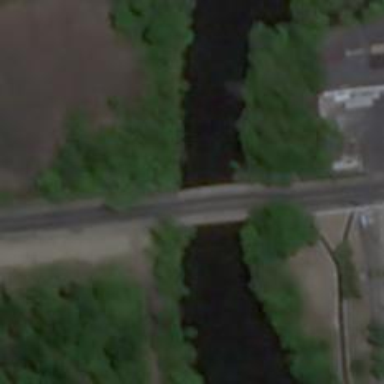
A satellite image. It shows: Secondary road with bridge.